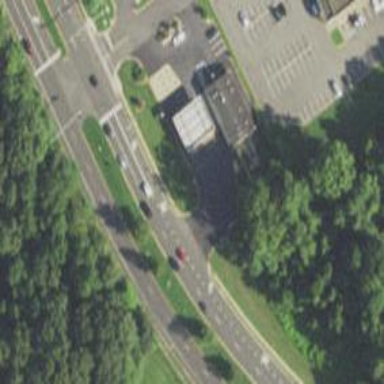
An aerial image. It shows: Unmarked crossing on footway.